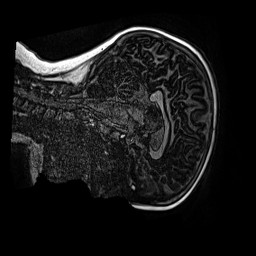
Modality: MP2RAGE
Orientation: sagittal
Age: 9
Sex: female
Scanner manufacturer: siemens
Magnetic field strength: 3 T
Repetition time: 4 s
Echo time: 0.00299 s